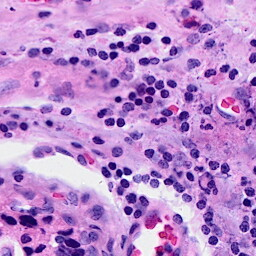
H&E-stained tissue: Breast